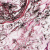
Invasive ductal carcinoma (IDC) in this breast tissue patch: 0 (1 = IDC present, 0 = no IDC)